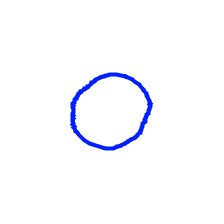
Shape: circle